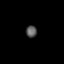
Tissue: prostate
Cell type: Fibroblasts
Senescence score: 0.7079
Nuclear area (px): 126
Mean DAPI intensity: 89.452